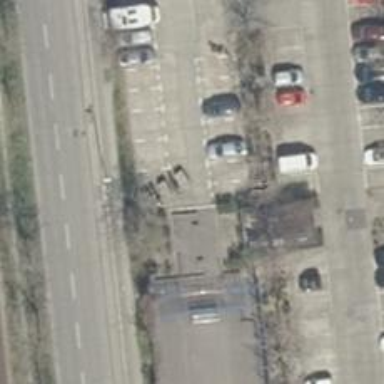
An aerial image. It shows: Parking aisle designated as service road.